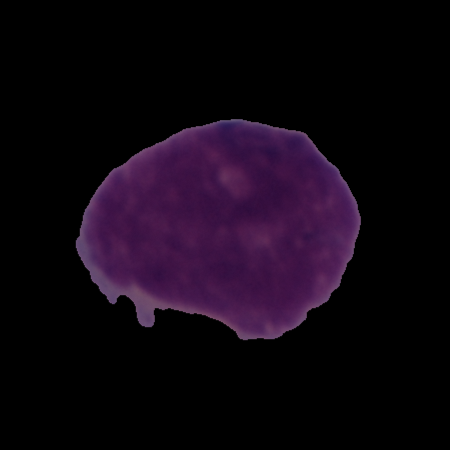
Label: cancer